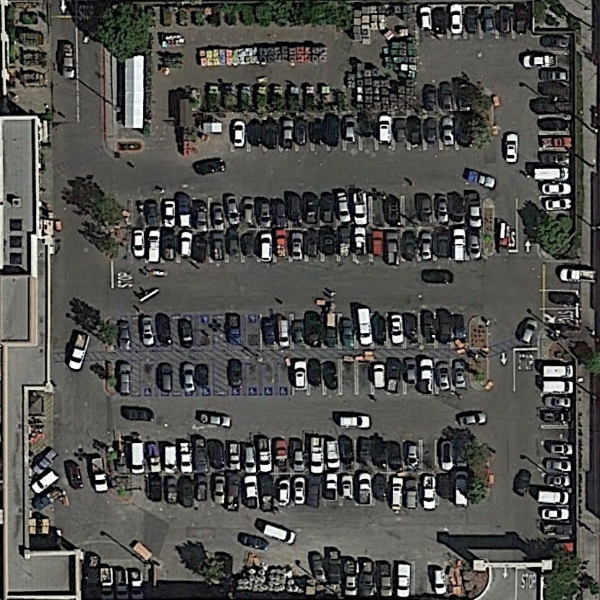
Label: Parking